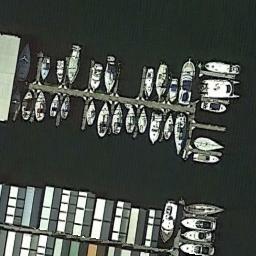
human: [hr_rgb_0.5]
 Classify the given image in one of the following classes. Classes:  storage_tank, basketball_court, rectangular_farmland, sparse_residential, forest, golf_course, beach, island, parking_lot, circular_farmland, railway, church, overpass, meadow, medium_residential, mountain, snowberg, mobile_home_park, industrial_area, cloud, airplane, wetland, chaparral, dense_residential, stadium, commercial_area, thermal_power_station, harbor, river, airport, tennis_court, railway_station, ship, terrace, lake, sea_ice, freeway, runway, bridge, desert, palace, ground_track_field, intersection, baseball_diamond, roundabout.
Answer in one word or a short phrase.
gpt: harbor